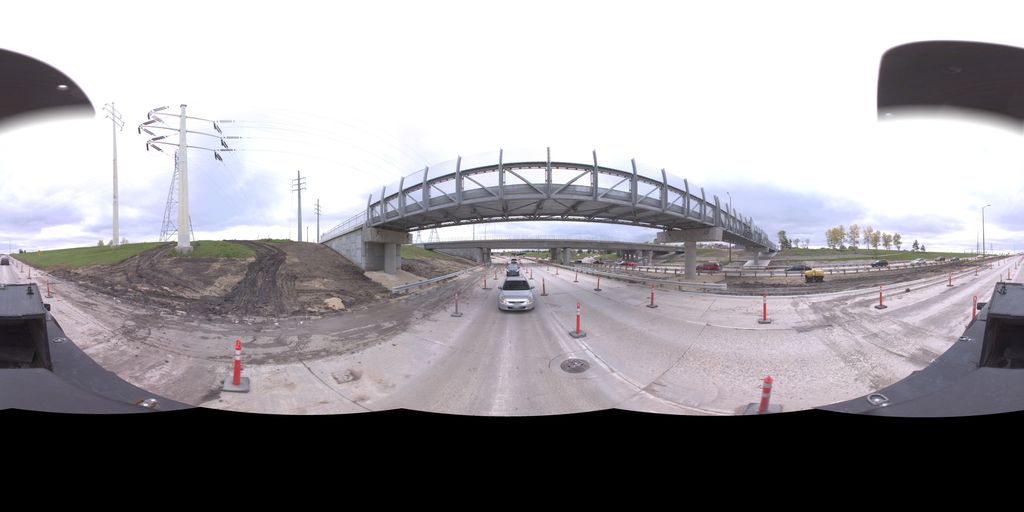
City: winnipeg